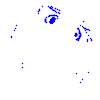
Particle: pion